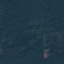
Label: Forest